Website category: jobs
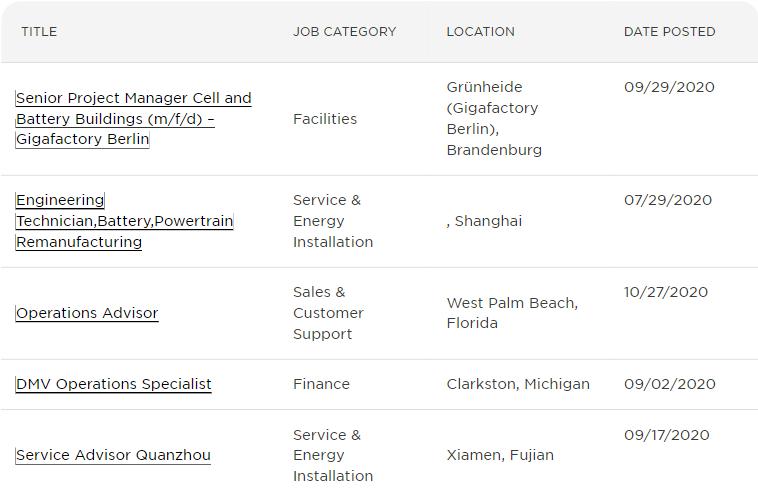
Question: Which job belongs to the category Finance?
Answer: DMV Operations Specialist

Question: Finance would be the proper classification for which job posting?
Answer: DMV Operations Specialist

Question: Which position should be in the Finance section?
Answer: DMV Operations Specialist

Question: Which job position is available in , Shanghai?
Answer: Engineering Technician,Battery,Powertrain Remanufacturing

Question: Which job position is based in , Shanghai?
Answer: Engineering Technician,Battery,Powertrain Remanufacturing

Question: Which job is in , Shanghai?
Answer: Engineering Technician,Battery,Powertrain Remanufacturing

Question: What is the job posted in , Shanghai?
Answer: Engineering Technician,Battery,Powertrain Remanufacturing

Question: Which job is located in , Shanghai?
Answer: Engineering Technician,Battery,Powertrain Remanufacturing

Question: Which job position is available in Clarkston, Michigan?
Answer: DMV Operations Specialist

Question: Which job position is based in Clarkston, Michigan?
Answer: DMV Operations Specialist

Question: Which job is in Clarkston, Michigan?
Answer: DMV Operations Specialist

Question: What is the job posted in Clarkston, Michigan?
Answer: DMV Operations Specialist

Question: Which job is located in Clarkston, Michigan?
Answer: DMV Operations Specialist

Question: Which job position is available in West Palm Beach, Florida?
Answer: Operations Advisor

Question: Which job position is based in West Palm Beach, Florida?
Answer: Operations Advisor

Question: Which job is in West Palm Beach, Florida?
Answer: Operations Advisor

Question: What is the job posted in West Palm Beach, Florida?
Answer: Operations Advisor

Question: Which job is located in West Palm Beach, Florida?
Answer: Operations Advisor

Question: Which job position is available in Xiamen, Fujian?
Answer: Service Advisor Quanzhou

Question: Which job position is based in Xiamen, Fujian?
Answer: Service Advisor Quanzhou

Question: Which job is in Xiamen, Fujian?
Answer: Service Advisor Quanzhou

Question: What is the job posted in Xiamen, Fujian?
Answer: Service Advisor Quanzhou

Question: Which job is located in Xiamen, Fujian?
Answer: Service Advisor Quanzhou

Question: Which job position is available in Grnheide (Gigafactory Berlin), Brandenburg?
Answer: Senior Project Manager Cell and Battery Buildings (m/f/d) Gigafactory Berlin

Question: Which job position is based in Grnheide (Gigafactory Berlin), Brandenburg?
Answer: Senior Project Manager Cell and Battery Buildings (m/f/d) Gigafactory Berlin

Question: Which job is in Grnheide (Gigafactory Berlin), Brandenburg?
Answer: Senior Project Manager Cell and Battery Buildings (m/f/d) Gigafactory Berlin

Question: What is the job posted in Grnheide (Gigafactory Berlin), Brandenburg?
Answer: Senior Project Manager Cell and Battery Buildings (m/f/d) Gigafactory Berlin

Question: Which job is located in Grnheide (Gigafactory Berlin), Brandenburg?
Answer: Senior Project Manager Cell and Battery Buildings (m/f/d) Gigafactory Berlin